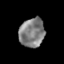
Tissue: skin
Cell type: Endothelial cells
Senescence score: 0.2367
Nuclear area (px): 719
Mean DAPI intensity: 127.622